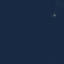
Land use / land cover class: SeaLake